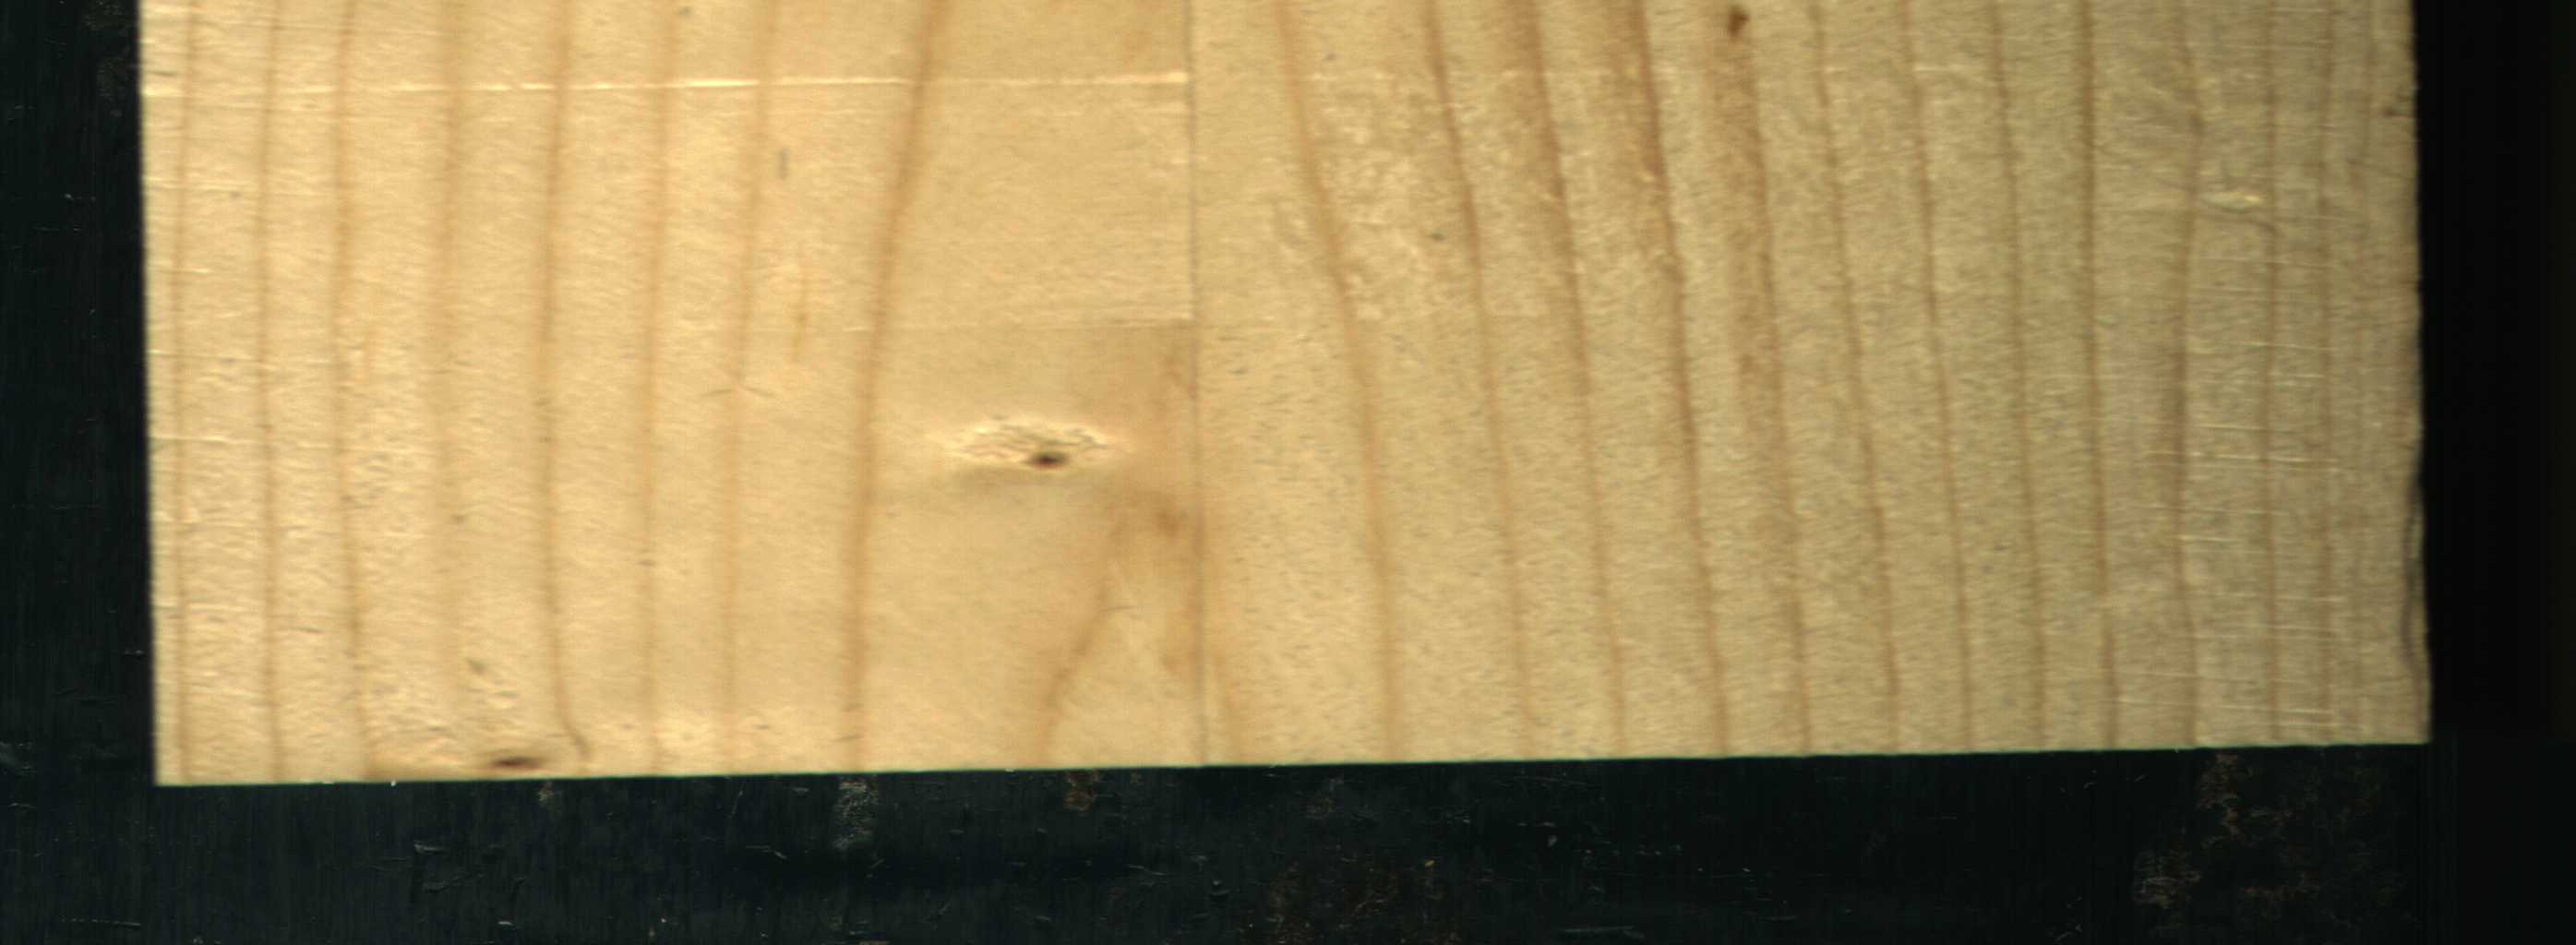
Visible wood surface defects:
Live_Knot
Live_Knot